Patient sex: M
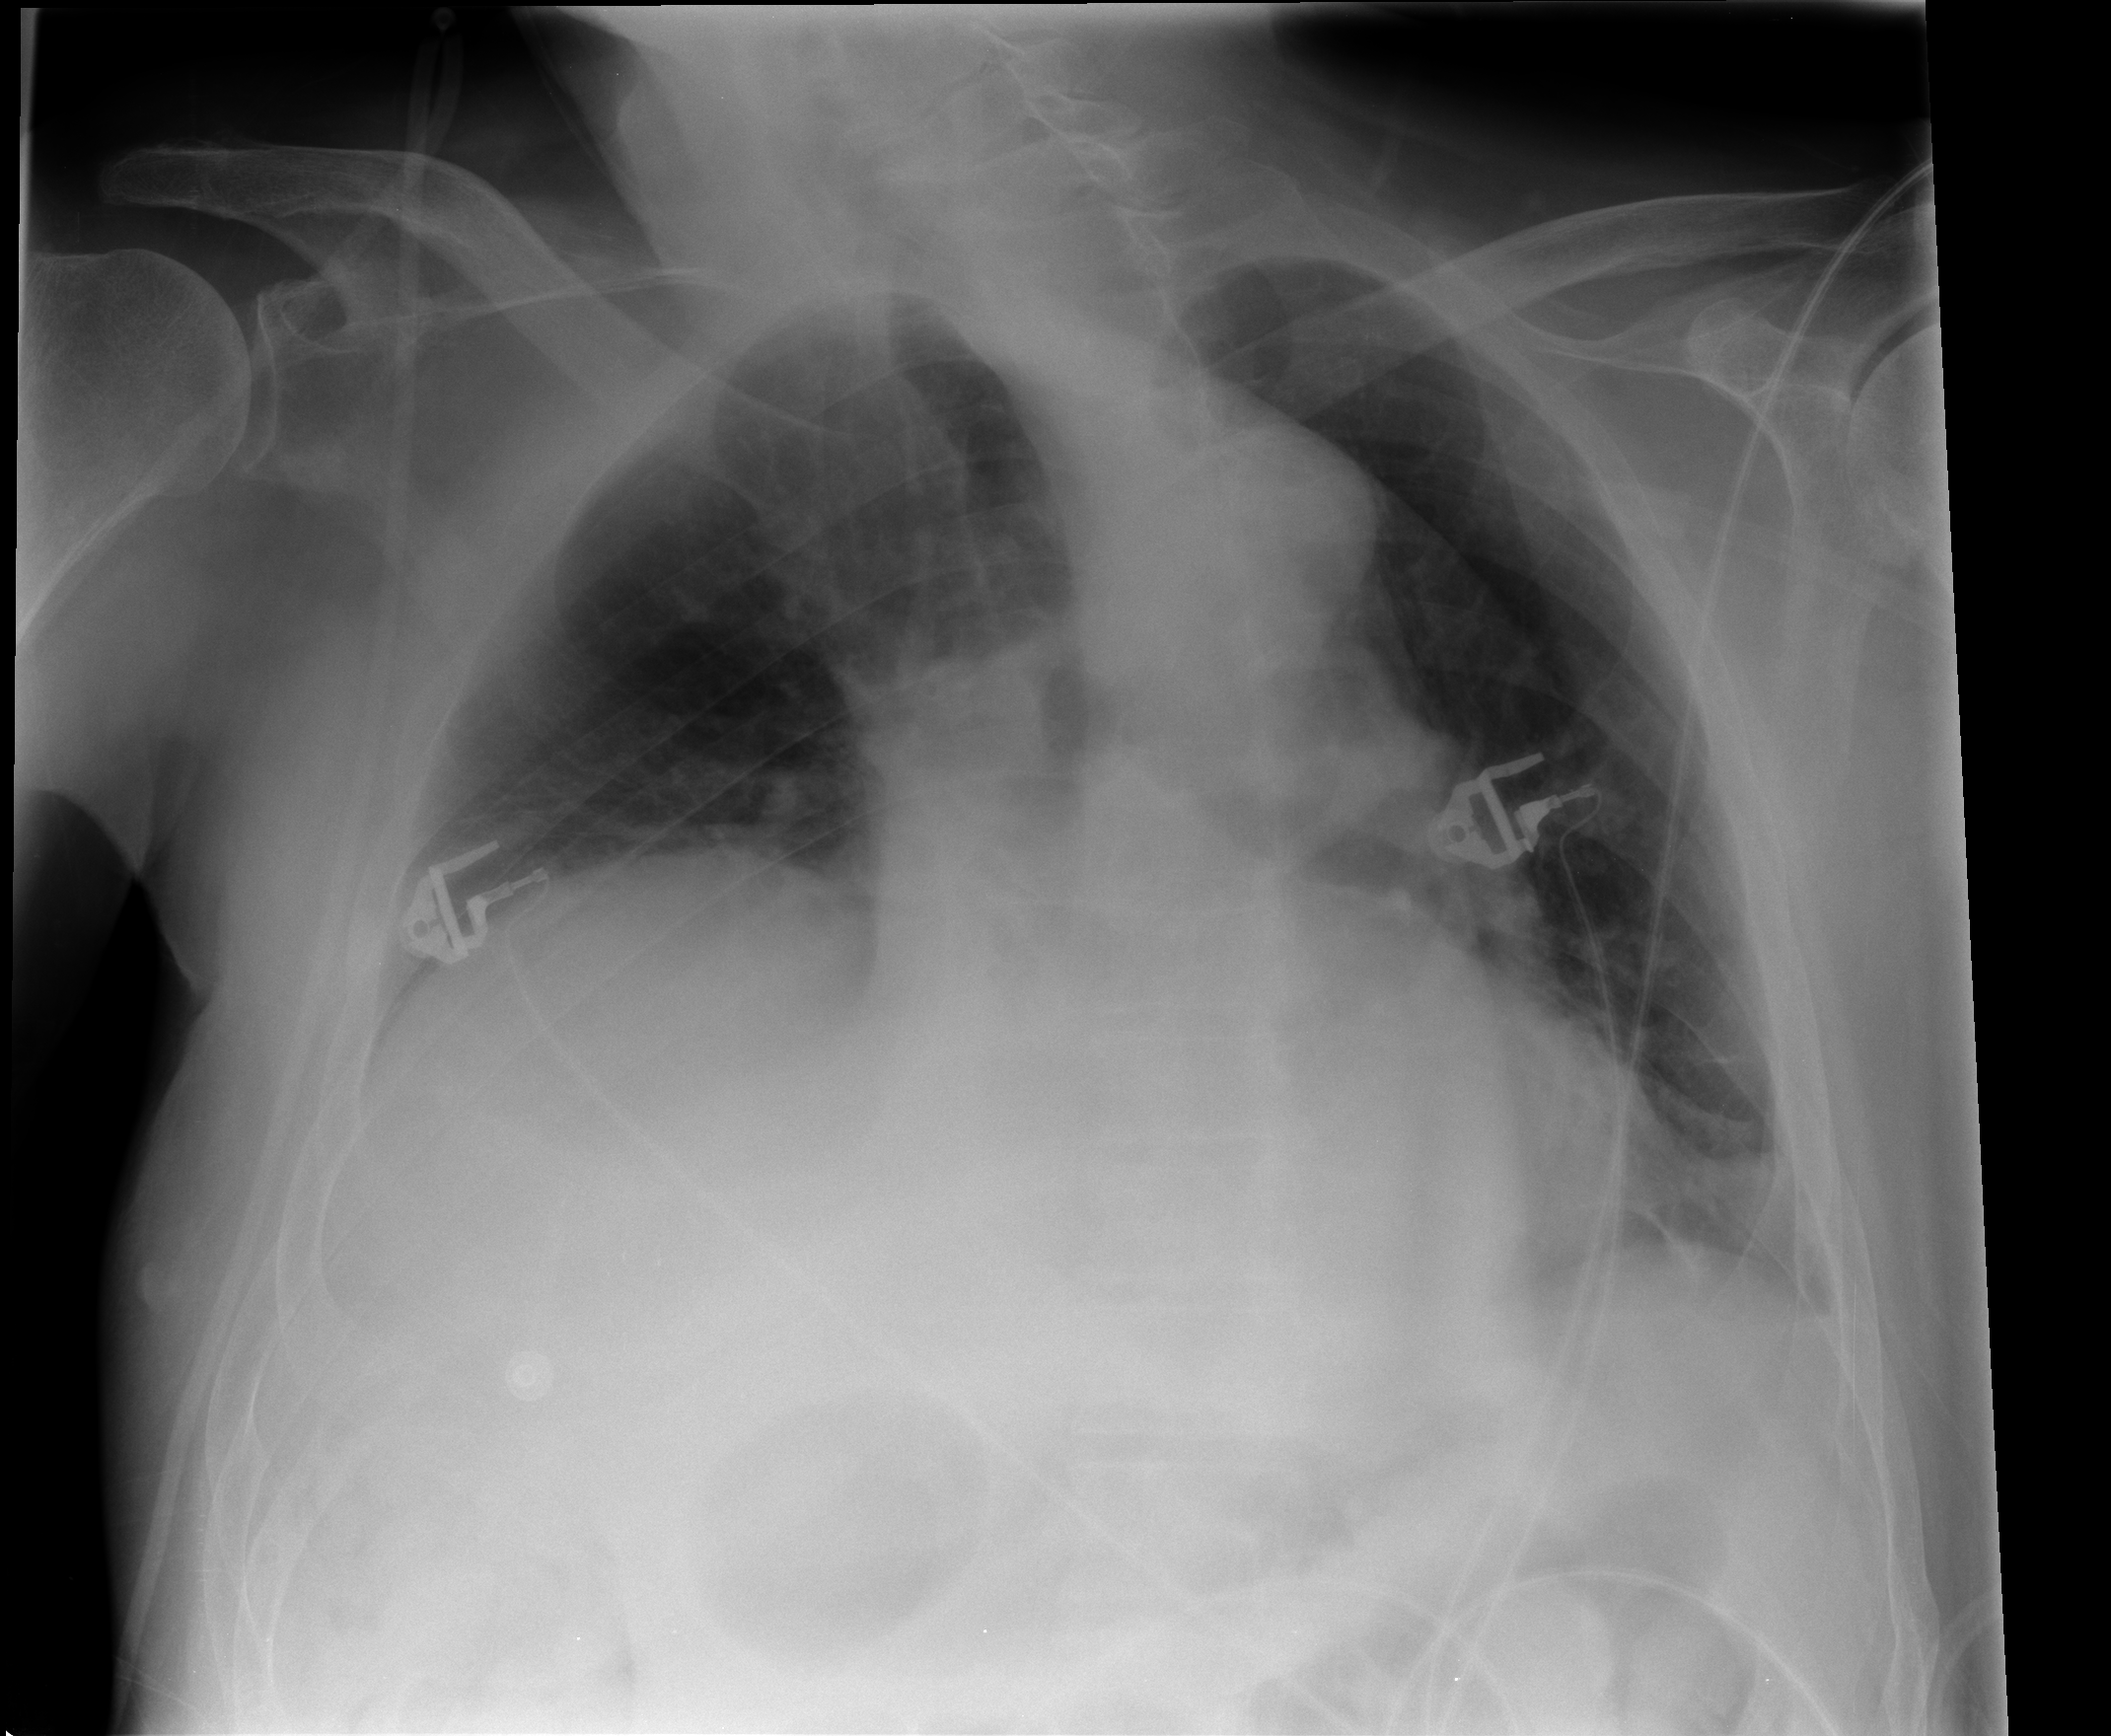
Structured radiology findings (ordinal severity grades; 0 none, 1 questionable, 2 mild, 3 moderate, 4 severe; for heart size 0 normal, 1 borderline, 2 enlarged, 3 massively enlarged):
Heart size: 0
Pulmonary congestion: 0
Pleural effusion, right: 0
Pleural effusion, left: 0
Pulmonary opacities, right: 0
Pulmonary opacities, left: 0
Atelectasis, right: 0
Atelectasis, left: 2